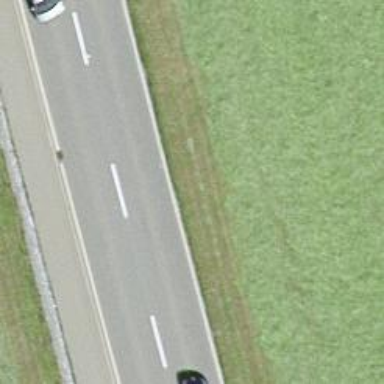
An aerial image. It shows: Secondary road with asphalt surface.